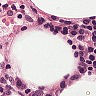
Metastatic tissue present: no